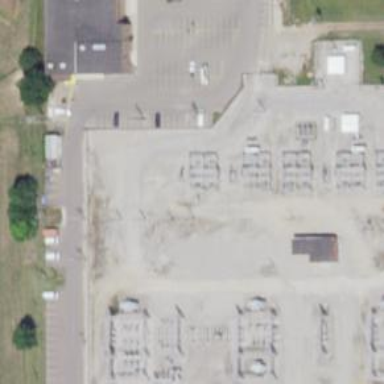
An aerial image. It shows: Switch for power supply.